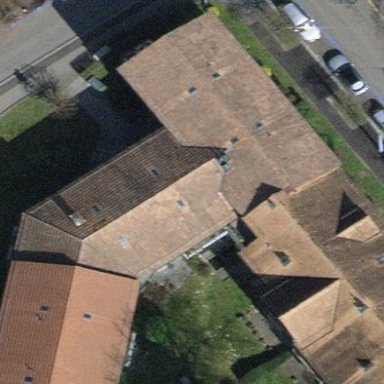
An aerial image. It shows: Gabled roof apartments building.